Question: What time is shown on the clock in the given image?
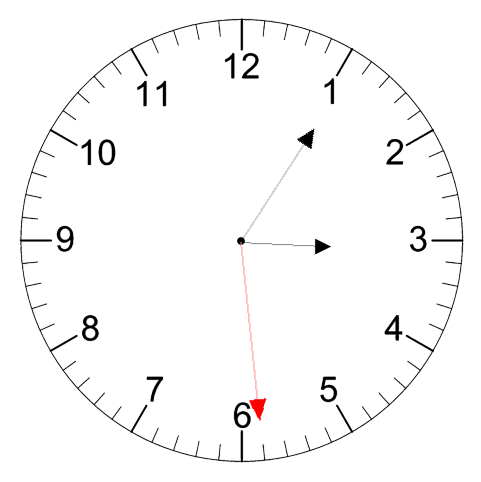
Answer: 03:05:29